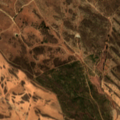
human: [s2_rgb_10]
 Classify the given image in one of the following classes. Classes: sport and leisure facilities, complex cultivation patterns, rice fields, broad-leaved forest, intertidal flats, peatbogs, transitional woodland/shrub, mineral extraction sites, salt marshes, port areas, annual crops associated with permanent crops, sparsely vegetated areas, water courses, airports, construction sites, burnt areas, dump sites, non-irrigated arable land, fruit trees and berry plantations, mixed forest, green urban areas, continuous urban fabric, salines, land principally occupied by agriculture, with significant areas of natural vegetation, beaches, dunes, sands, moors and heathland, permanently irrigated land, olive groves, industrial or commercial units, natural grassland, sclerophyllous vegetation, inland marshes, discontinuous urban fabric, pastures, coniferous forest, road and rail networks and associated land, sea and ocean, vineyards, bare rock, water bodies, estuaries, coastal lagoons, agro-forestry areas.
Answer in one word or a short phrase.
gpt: pastures, land principally occupied by agriculture, with significant areas of natural vegetation, coniferous forest, transitional woodland/shrub